Interaction volume radius: 10 \u00c5
Interaction volume height: 15 \u00c5
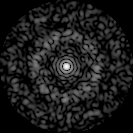
Disorder parameter: 0.8544